Question: I'm using , which helps me to keep my categories nested as seen here (nevermind title rows, they are in russian):
And all I want to do is to have Bootstrap nested menu, which should be like this:
'''
$criteria = new CDbCriteria;
$criteria->order = 'root, lft';
$categories = Category::model()->findAll($criteria);
foreach($categories as $i => $category) {
$items[$i]['label'] = $category->title;
$items[$i]['url'] = $category->url;
$items[$i]['active'] = false;
$items[$i]['items'] = array(
array('label'=>'123', 'url'=>'#'),
array('label'=>'123', 'url'=>'#'),
array('label'=>'123', 'url'=>'#', 'items'=>array(
array('label'=>'1234', 'url'=>'#'),
array('label'=>'1234', 'url'=>'#'),
array('label'=>'1234', 'url'=>'#', 'items'=>array(
array('label'=>'1234', 'url'=>'#'),
array('label'=>'1234', 'url'=>'#'),
array('label'=>'1234', 'url'=>'#'),
)),
)),
);
}
$this->widget('bootstrap.widgets.TbMenu', array(
'type'=>'pills',
'stacked'=>false, // whether this is a stacked menu
'items'=>$items
));
'''
I don't understand how to get this done, btw I read <URL> and just don't know how actually apply this function to my problem. Appreciate any help.
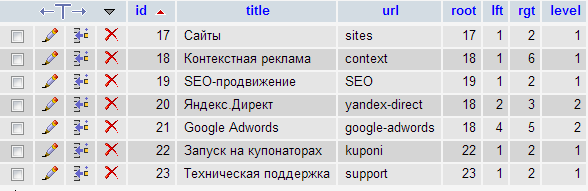
Answer: Finally, my own recursive solution (works with multiple roots):
'''
public function getTreeRecursive() {
$criteria = new CDbCriteria;
$criteria->order = 'root, lft';
$criteria->condition = 'level = 1';
$categories = Category::model()->findAll($criteria);
foreach($categories as $n => $category) {
$category_r = array(
'label'=>$category->title,
'url'=>'#',
'level'=>$category->level,
);
$this->category_tree[$n] = $category_r;
$children = $category->children()->findAll();
if($children)
$this->category_tree[$n]['items'] = $this->getChildren($children);
}
return $this->category_tree;
}
private function getChildren($children) {
$result = array();
foreach($children as $i => $child) {
$category_r = array(
'label'=>$child->title,
'url'=>'#',
);
$result[$i] = $category_r;
$new_children = $child->children()->findAll();
if($new_children) {
$result[$i]['items'] = $this->getChildren($new_children);
}
}
return $result_items = $result;
}
'''